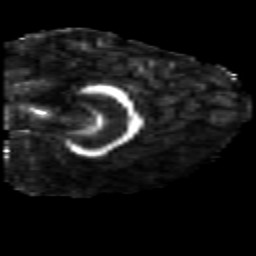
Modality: FA
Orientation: sagittal
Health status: healthy
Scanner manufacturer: siemens
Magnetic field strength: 3 T
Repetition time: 10 s
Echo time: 0.092 s